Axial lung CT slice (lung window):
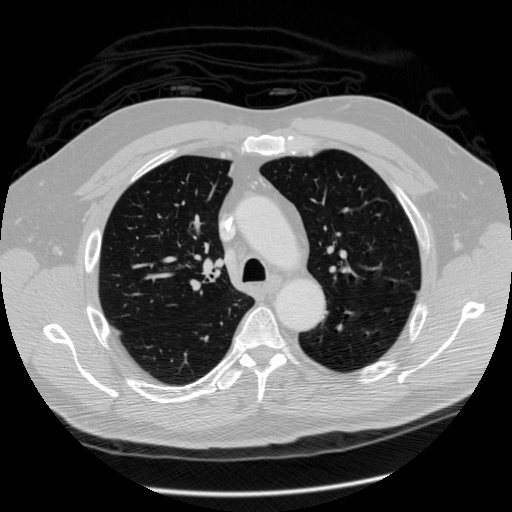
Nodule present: no